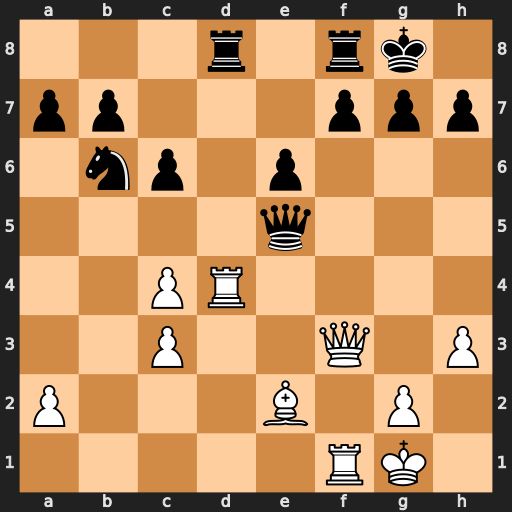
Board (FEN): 3r1rk1/pp3ppp/1np1p3/4q3/2PR4/2P2Q1P/P3B1P1/5RK1
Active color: w
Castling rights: -
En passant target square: -
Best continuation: Qxf7+ Rxf7 Rxd8+ Rf8 Rfxf8#